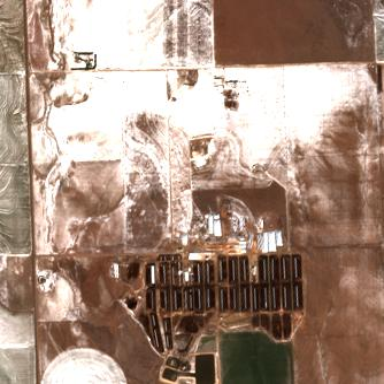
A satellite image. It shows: Farmyard dedicated to feedlot farming system.